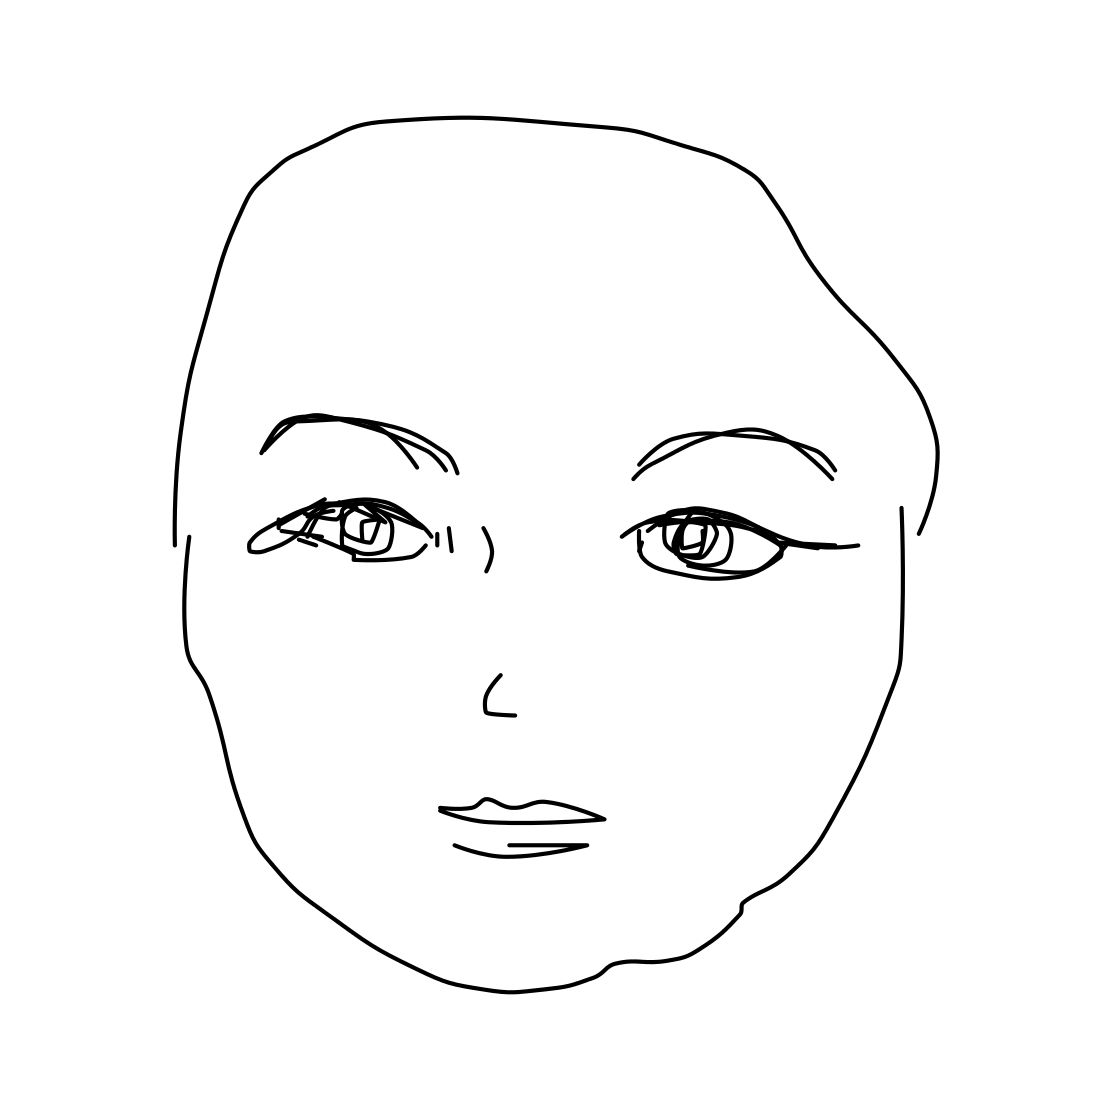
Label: face